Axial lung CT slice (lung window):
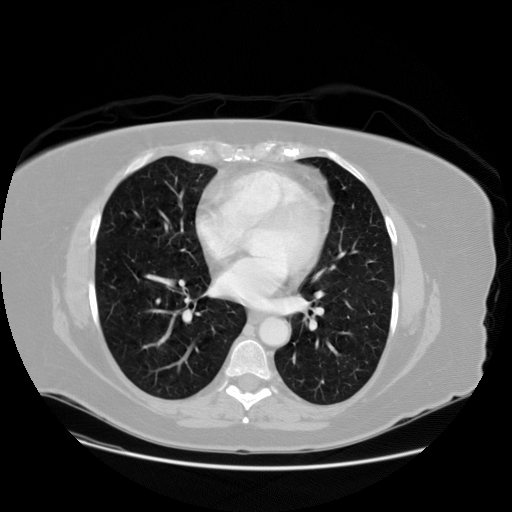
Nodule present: no